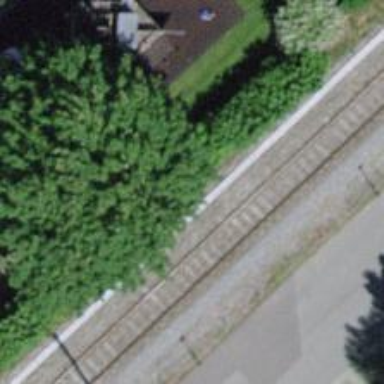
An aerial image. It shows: Single-track electrified railway with contact line.